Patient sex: F
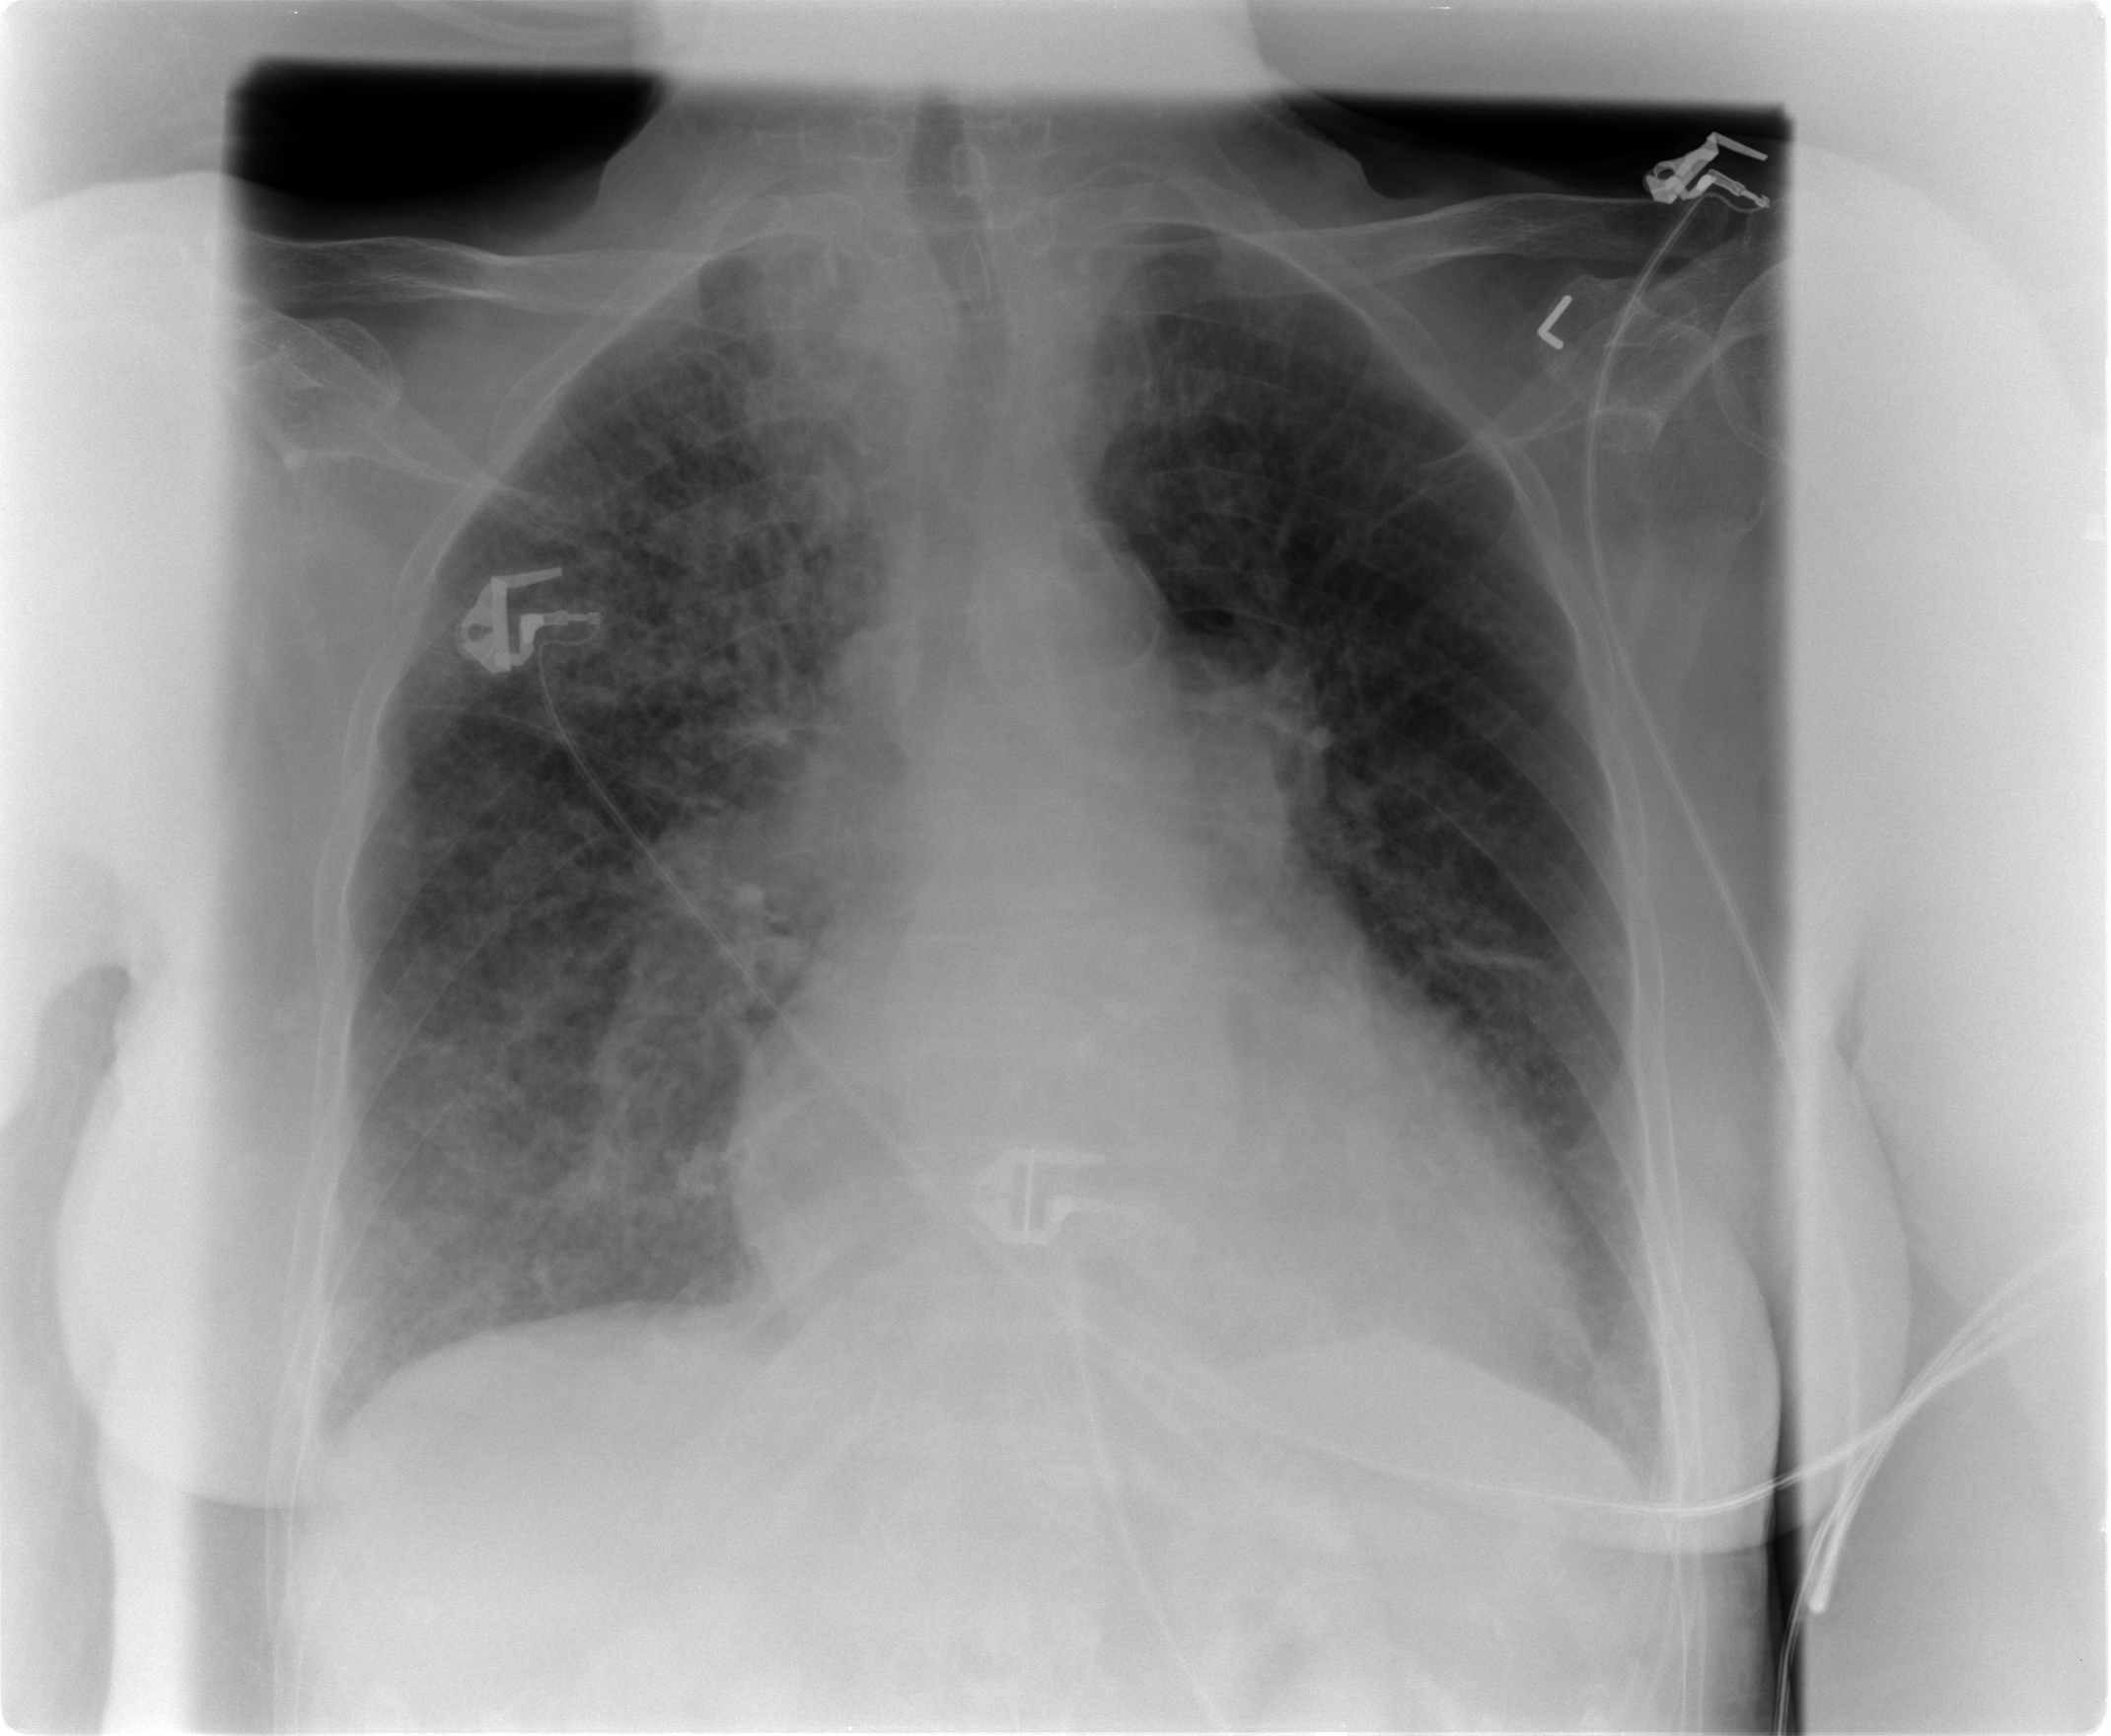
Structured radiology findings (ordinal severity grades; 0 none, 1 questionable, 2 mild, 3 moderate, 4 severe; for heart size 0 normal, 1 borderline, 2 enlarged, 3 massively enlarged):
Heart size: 2
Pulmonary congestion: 2
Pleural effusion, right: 0
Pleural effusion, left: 0
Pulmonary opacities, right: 3
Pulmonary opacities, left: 0
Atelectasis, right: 2
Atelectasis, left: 2